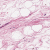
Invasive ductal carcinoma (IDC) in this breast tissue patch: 0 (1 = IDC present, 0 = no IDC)